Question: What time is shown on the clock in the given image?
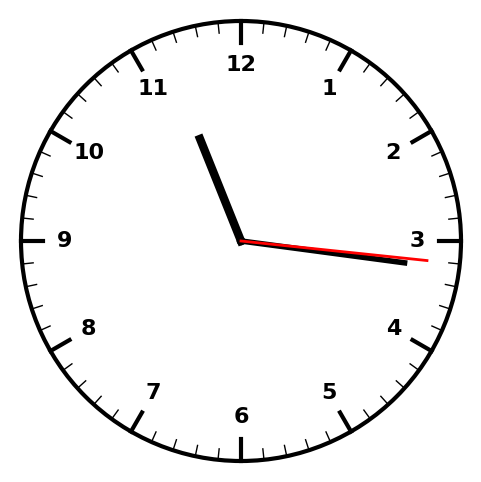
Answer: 11:16:16